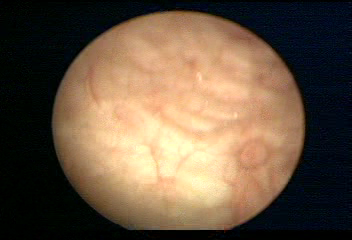
Modality: WLC
Class: Normal mucosa
Bladder cancer association: No